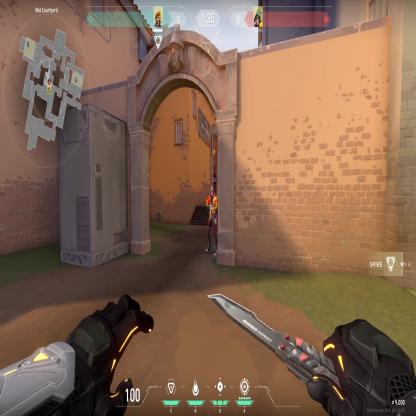
Label: enemy